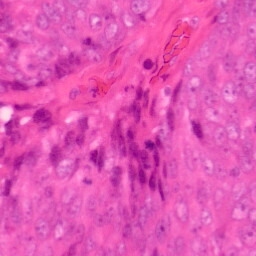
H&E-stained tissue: Colon